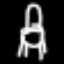
Label: chair